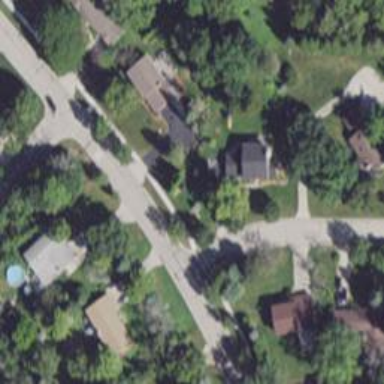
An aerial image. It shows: Neighborhood.